Question: I am attempting to create my first ever app to be tested/deployed via:
- -
I cannot get archive to actually produce an archive in XCode.
It always says it has succeeded in building the archive (see image), but I cannot find it in the Organiser and it doesn't appear in Finder either.

I am doing it for Ad Hoc distribution as per TestFlight instructions for Xcode4
I have done the following.
>
1. Created development certificate for the app
2. Created app ID for the app
3. Assigned a device The green lights appear for Enabled for development and Enabled for Production, and Game Center / In App Purchase are active/green.
4. Created a development provisioning profile
5. Downloaded all provisioning profiles.
6. I can launch the app successfully in my device.
Now we get onto distribution.
>
1. In certificates, created a 'Current Distribution Certificate' for the app
2. In provision, created a 'Distribution profile' where 'Ad hoc' is selected, the app id is selected and the device is selected
Now we get onto following the TestFlight instructions for XCode4
I can do everything except the last part,
> Archiving and Packaging
1. Select the iOS Device option in the Schemes drop-down
1. Under the Product menu, select Archive
2. In the Organizer window that appears (go to Window -> Organizer if it does not), select Archives at the top, your application on the left, and the most recent archive at the bottom, and click Share
It simply does not list/show or apparently create the archive.
- I ensured that the archive and all adhoc setup is as the instructions say.- I clean the product, save it as a workspace (this is not in the TestFlight docs, but in Apple's docs), and verify again that it will deploy in the device.
But when I try to archive it, no archive ever appears.
I have no idea how to solve this, its really annoying.
One video I've seen shows a guy click "Enable entitlements", but I cannot find this option -- is this only in the latest Xcode?
There must be an easier way to do all this!
Any help on this would be very useful.
Edits:
I have a video of the process I have taken, if people are interested.
I have no idea what I am doing wrong.
I can find no video that documents this specific process.
A full breakdown of the exact steps I do and use;
>
## Steps @date: 05-10-2011
Sidebar: Certificates > [Distribution tab]
1. Clicked Request certificate button
2. Generate CSR with keychain Online certificate status protocol = off Certificate revocation list = off a. Request CSR from Certifcate Authority b. Enter credentials EXACTLY as they are when I signed up to Apple c. Keysize = 2048, Algorithm = RSA
3. Upload this CSR via "Choose file" button & submit
4. Download 'distribution_identity.cer'
5. Double click, it say "Do you want to add the certificate from the file 'distribution_identify.cer' to a keychain?" with "login" selected. I press OK.
Sidebar: Provisioning > [Distribution provisioning tab]
1. Click new profile
2. Select 'Ad hoc'
3. Enter profile name of "{name of app profile}"
4. Select App ID of "helloWorld_3oct"
5. Select iPod to distribute to. Note: it says "the final application will run only on these selected devices." Note: Not sure if I'm meant to say "Yes" but I do anyway.
6. Distribution provisioning profile is now created.
7. Download the "{nameofapp}.mobileprovision"
8. Double click on it.
9. It now appears in the organizer
10. Close organizer.
11. Open project.
12. Add icon and icon@2x.png to project. They appear in .plist file for the project They also appear under Targets > Summary
13. Under project > info
a. Create duplicate release configuration b. Name it "Ad Hoc"
1. Under project > build settings
a. Make sure everything is set under "iPhone distribution (Amarjit
Deo)" no codes appear in this title. ie: In the development one there
is a code in brackets next to the name.
1. Under targets > build settings
a. Change code signing identity to "iPhone distribution (Amarjit Deo)"
no codes appear in this title.
1. Go to Edit Schemes.
2. In Archive select Build configuration to be "Ad Hoc"
3. Press "OK"
4. Make sure "iOS device" is selected (it is not plugged in)
5. Run Product > Clean
6. Run Product > Archive.
No errors. Success is reported.Go to organizer.No product archives exist at all in the organizer.
1. Try doing skip install trick Tried Yes/No/Yes combination for both product & target, then Product > Archive = No archive Tried all permutations, still no joy.
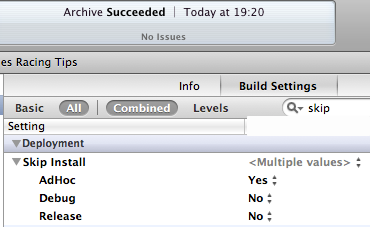
Answer: I've resolved the issue now!
Okay, it turns out either XCode was corrupted in download or was conflicting with earlier builds (Even if you uninstall it for some odd reason).
Here's what I did.
1) Re-downloaded XCode (via a better/faster connected line, ie: University)
2) Used
'''
sudo /Developer/Library/uninstall-devtools --mode=all
'''
To uninstall Xcode.
3) Removed all references to XCode that I could find.
For some reason Xcode installed in Developer and Developer (null) so both these folders I deleted.
4) Checked existence of ~/Library/Developer/Xcode/Archives and deleted this folder
5) Cleared out all keychain certificates and re-downloaded all required certificates, including the ones at this address
<URL>
6) Went through the entire process with a fine tooth comb, ensured and double checked everything.
7) Got an archive for a simple app!
Picture included.
Thank goodness for that. I'm backing up my computer and all these files and I'm going onto the next stage, TestFlight!